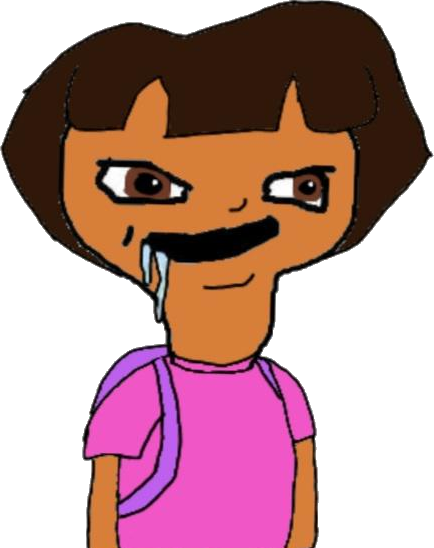
Label: 5_Brainlet